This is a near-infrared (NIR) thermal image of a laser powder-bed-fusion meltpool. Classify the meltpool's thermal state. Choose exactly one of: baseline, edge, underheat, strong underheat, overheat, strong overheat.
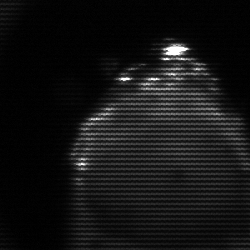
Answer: edge